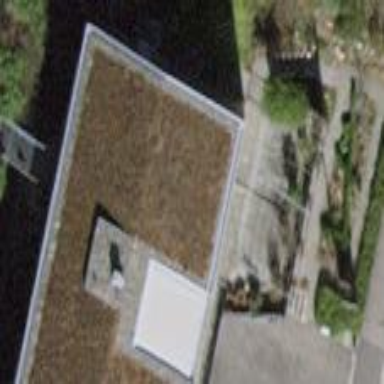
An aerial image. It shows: Building with flat roof.